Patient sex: M
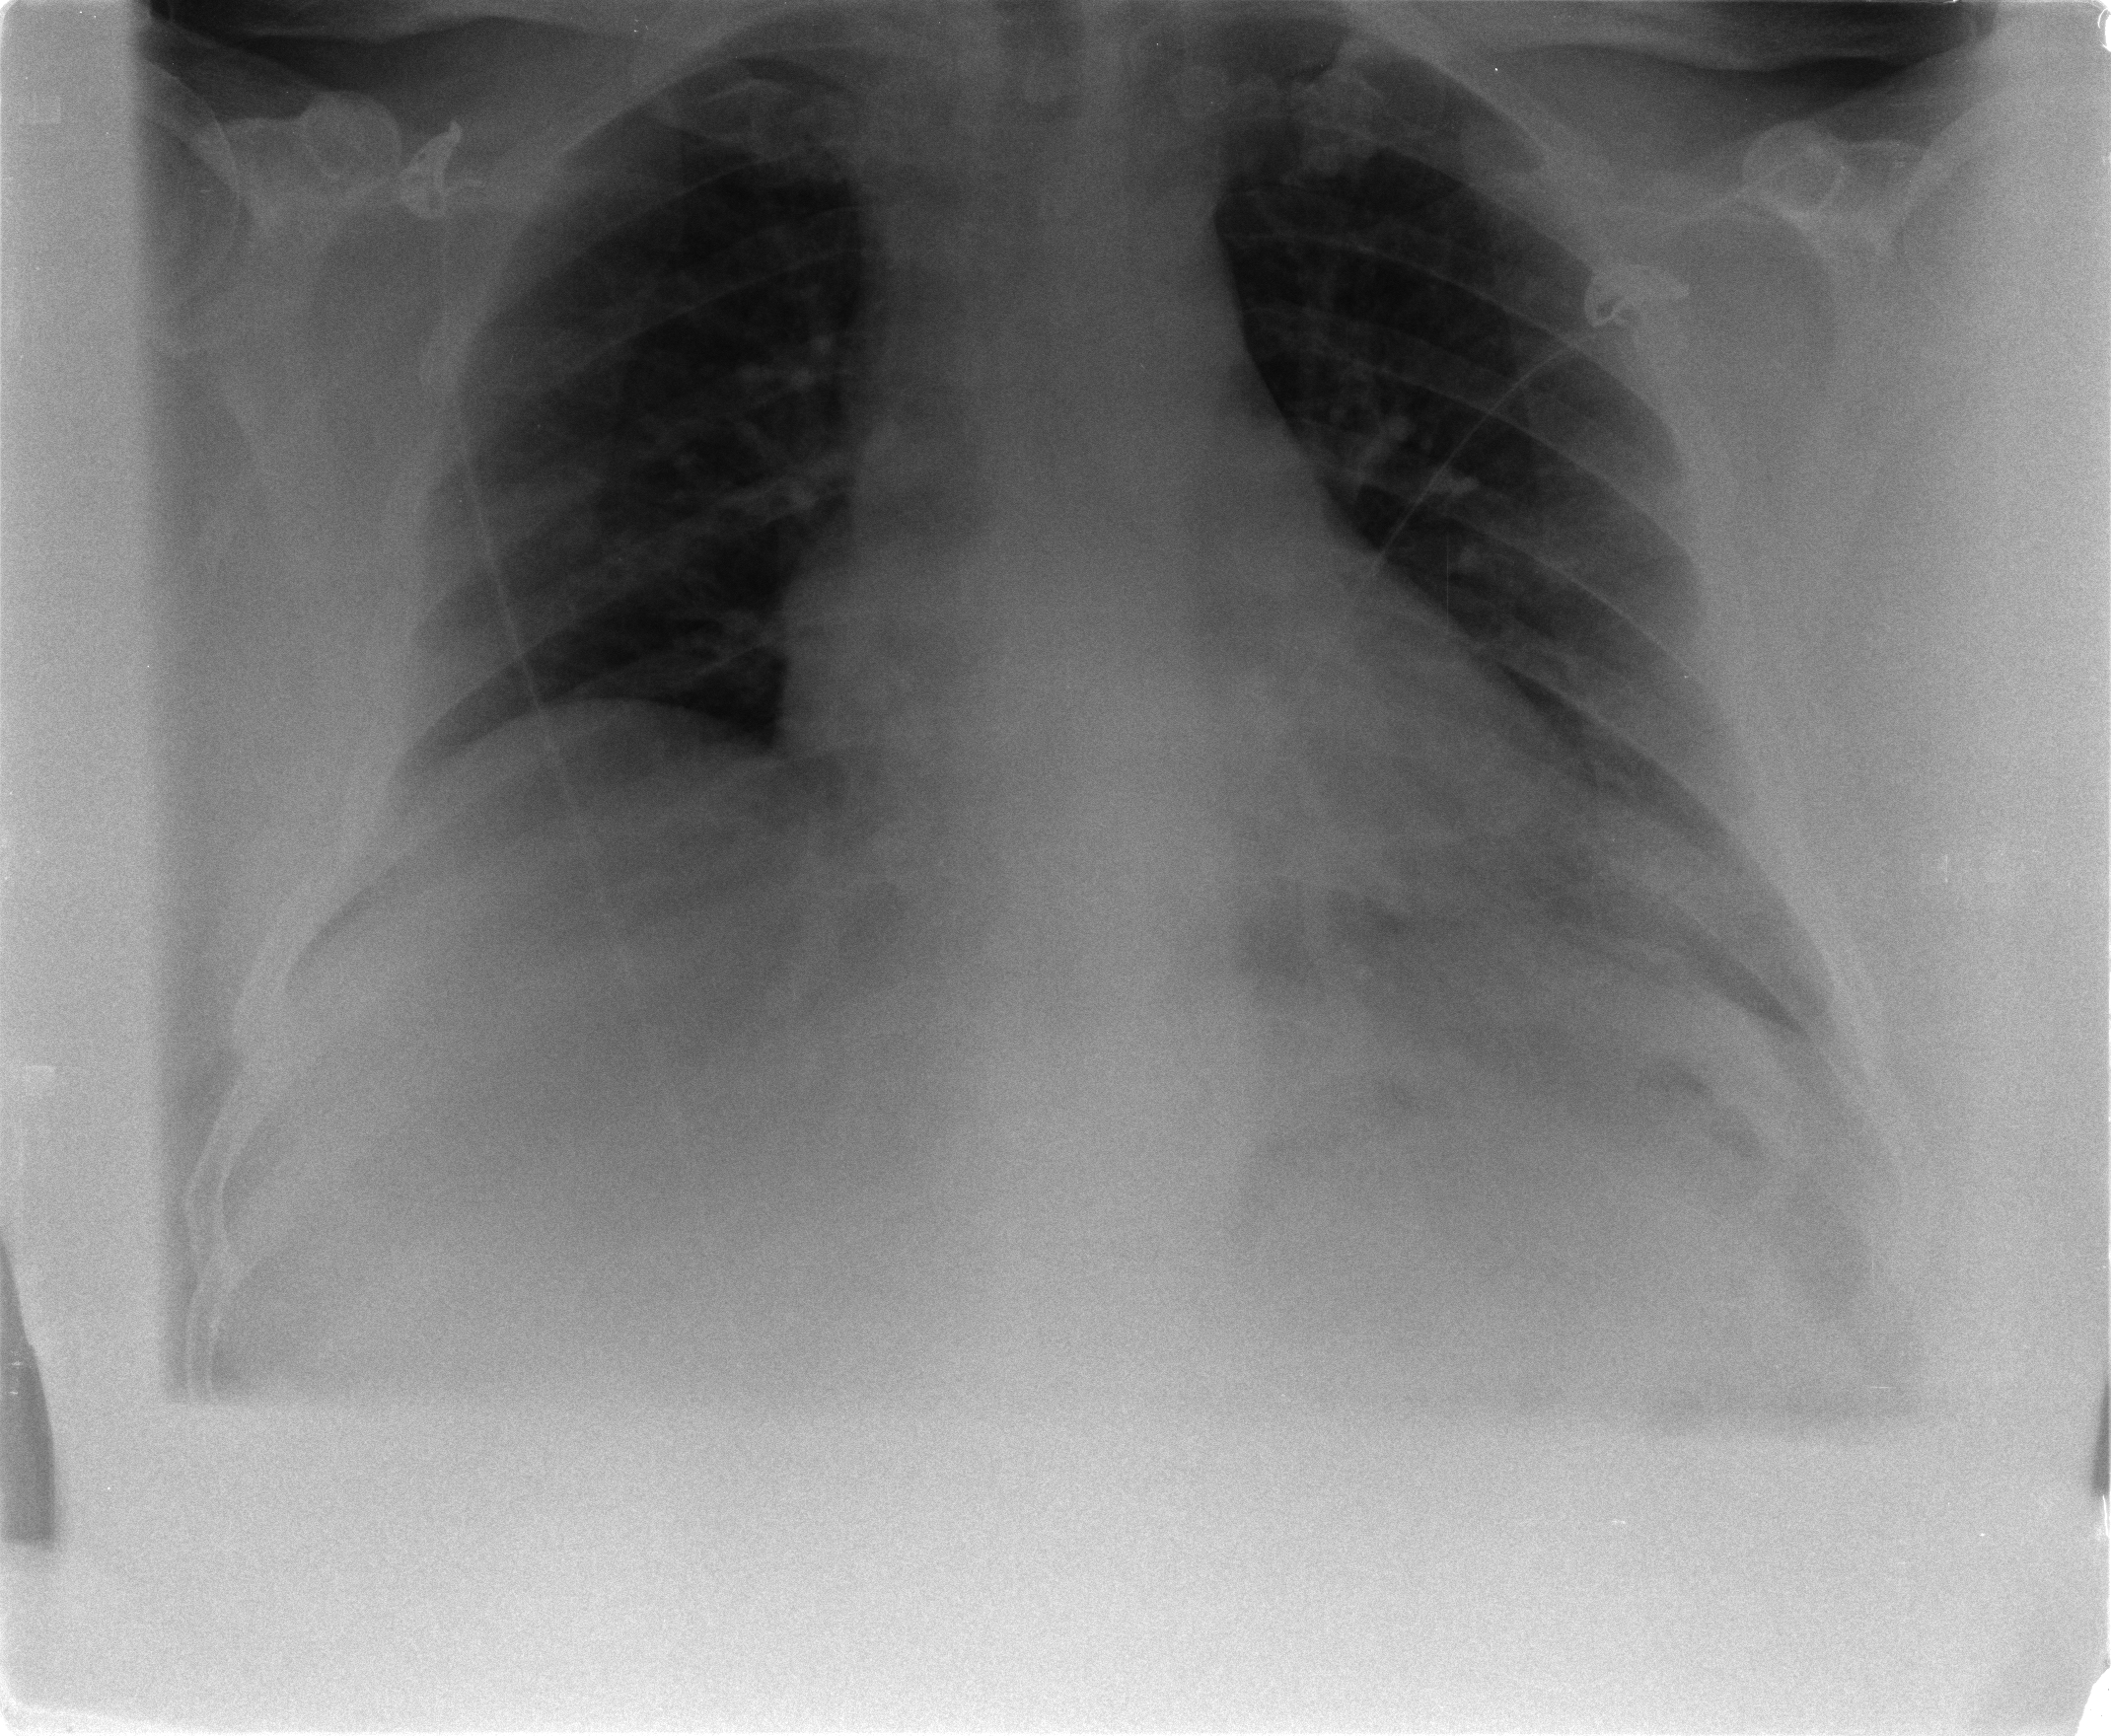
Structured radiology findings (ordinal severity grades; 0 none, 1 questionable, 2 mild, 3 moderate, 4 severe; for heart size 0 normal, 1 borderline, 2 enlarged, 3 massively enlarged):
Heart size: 1
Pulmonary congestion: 0
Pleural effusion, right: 0
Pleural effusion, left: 1
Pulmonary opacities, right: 0
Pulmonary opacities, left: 0
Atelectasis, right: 0
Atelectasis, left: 1